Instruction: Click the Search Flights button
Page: home
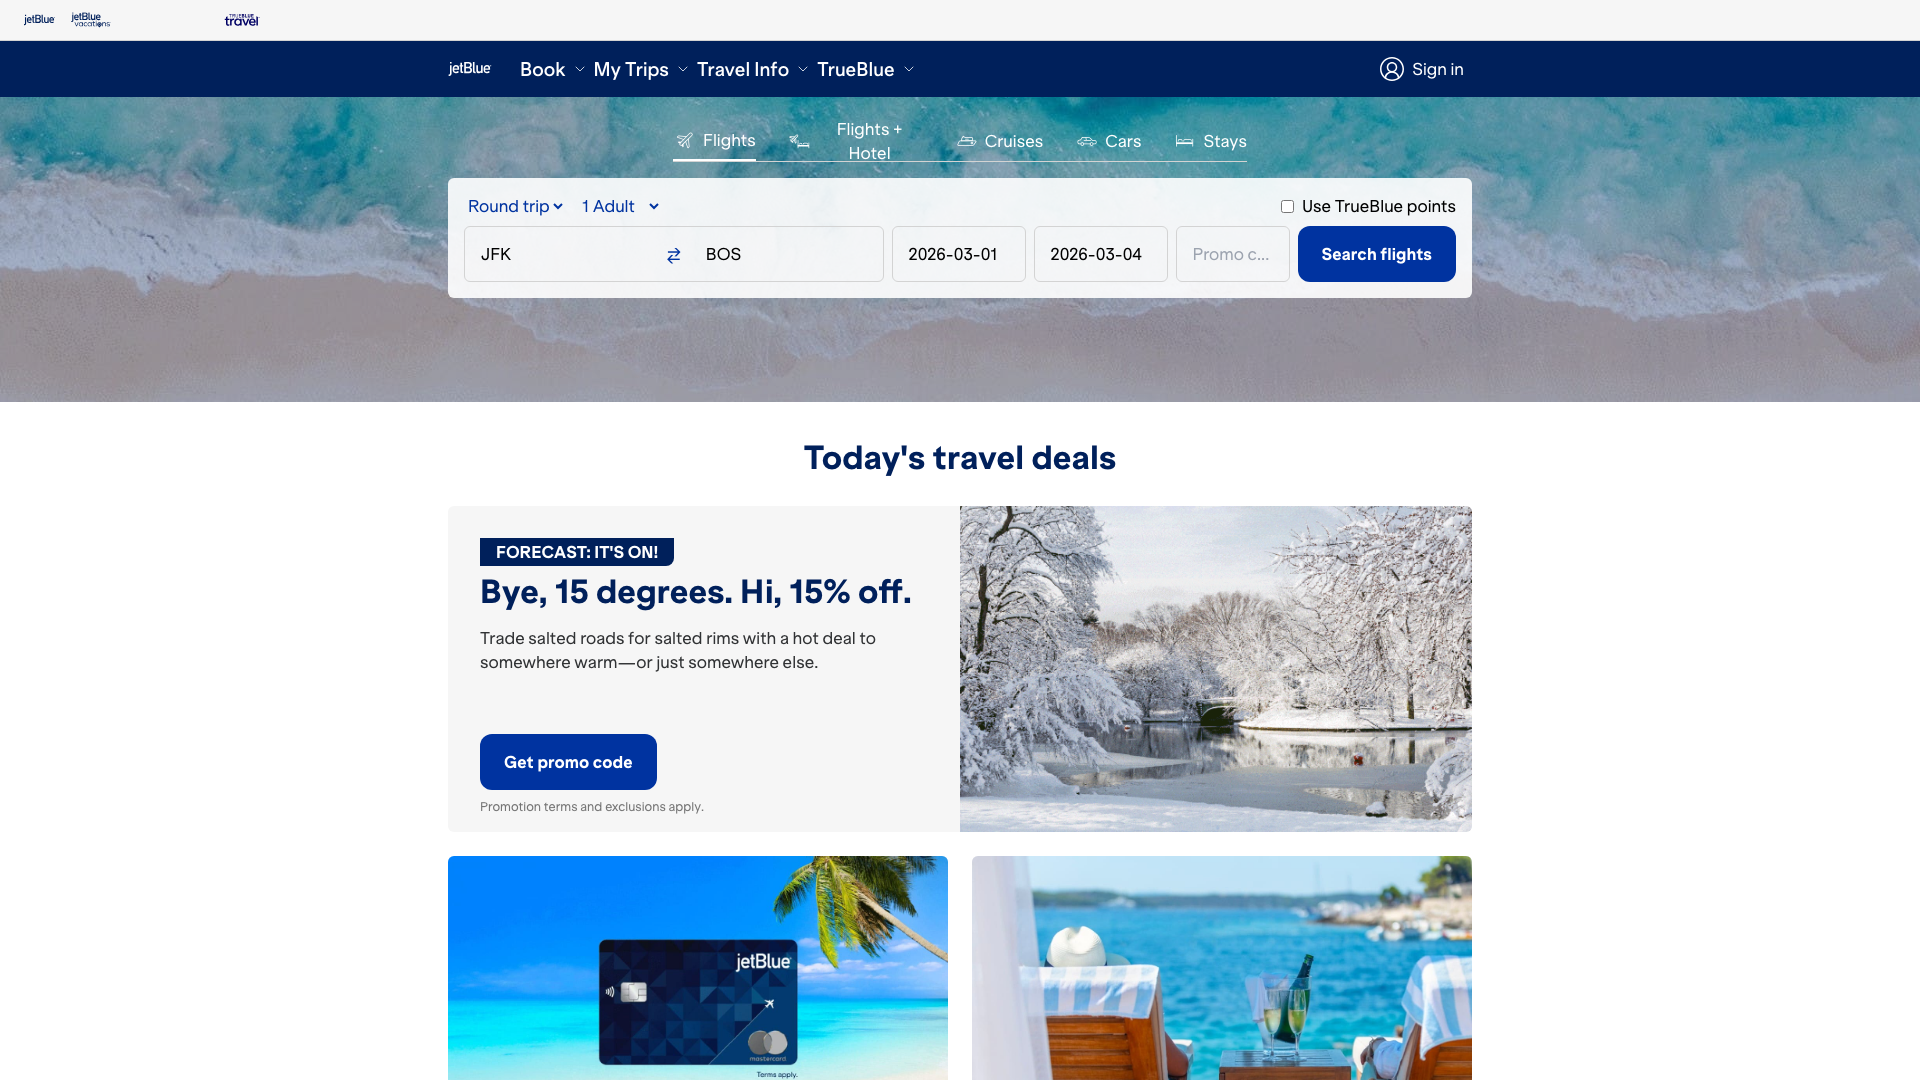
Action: click